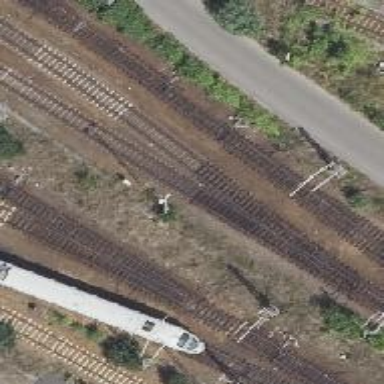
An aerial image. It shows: Railway yard with electrified contact lines.